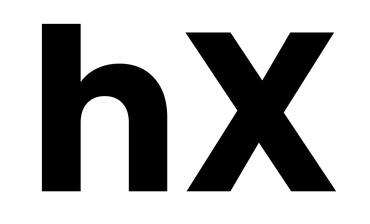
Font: Poppins-Bold